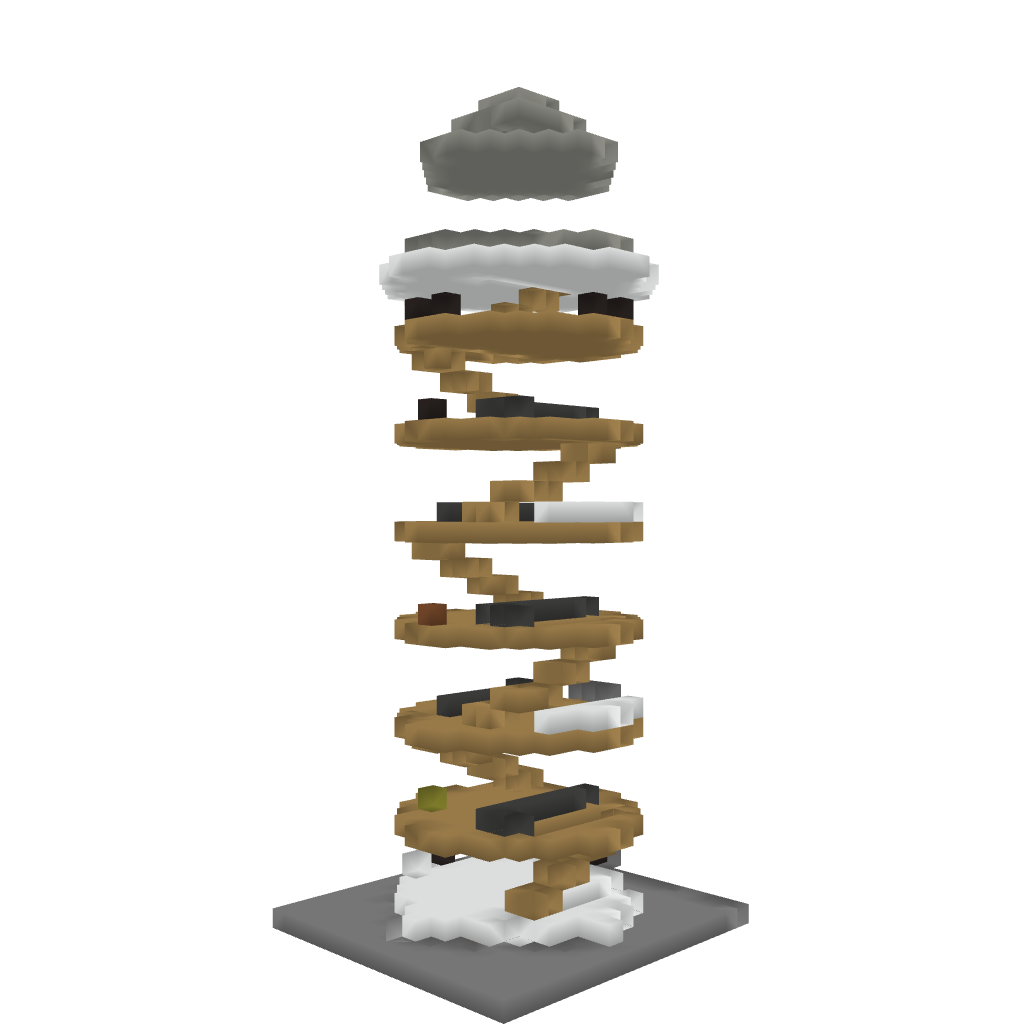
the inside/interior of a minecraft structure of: small lighthouse